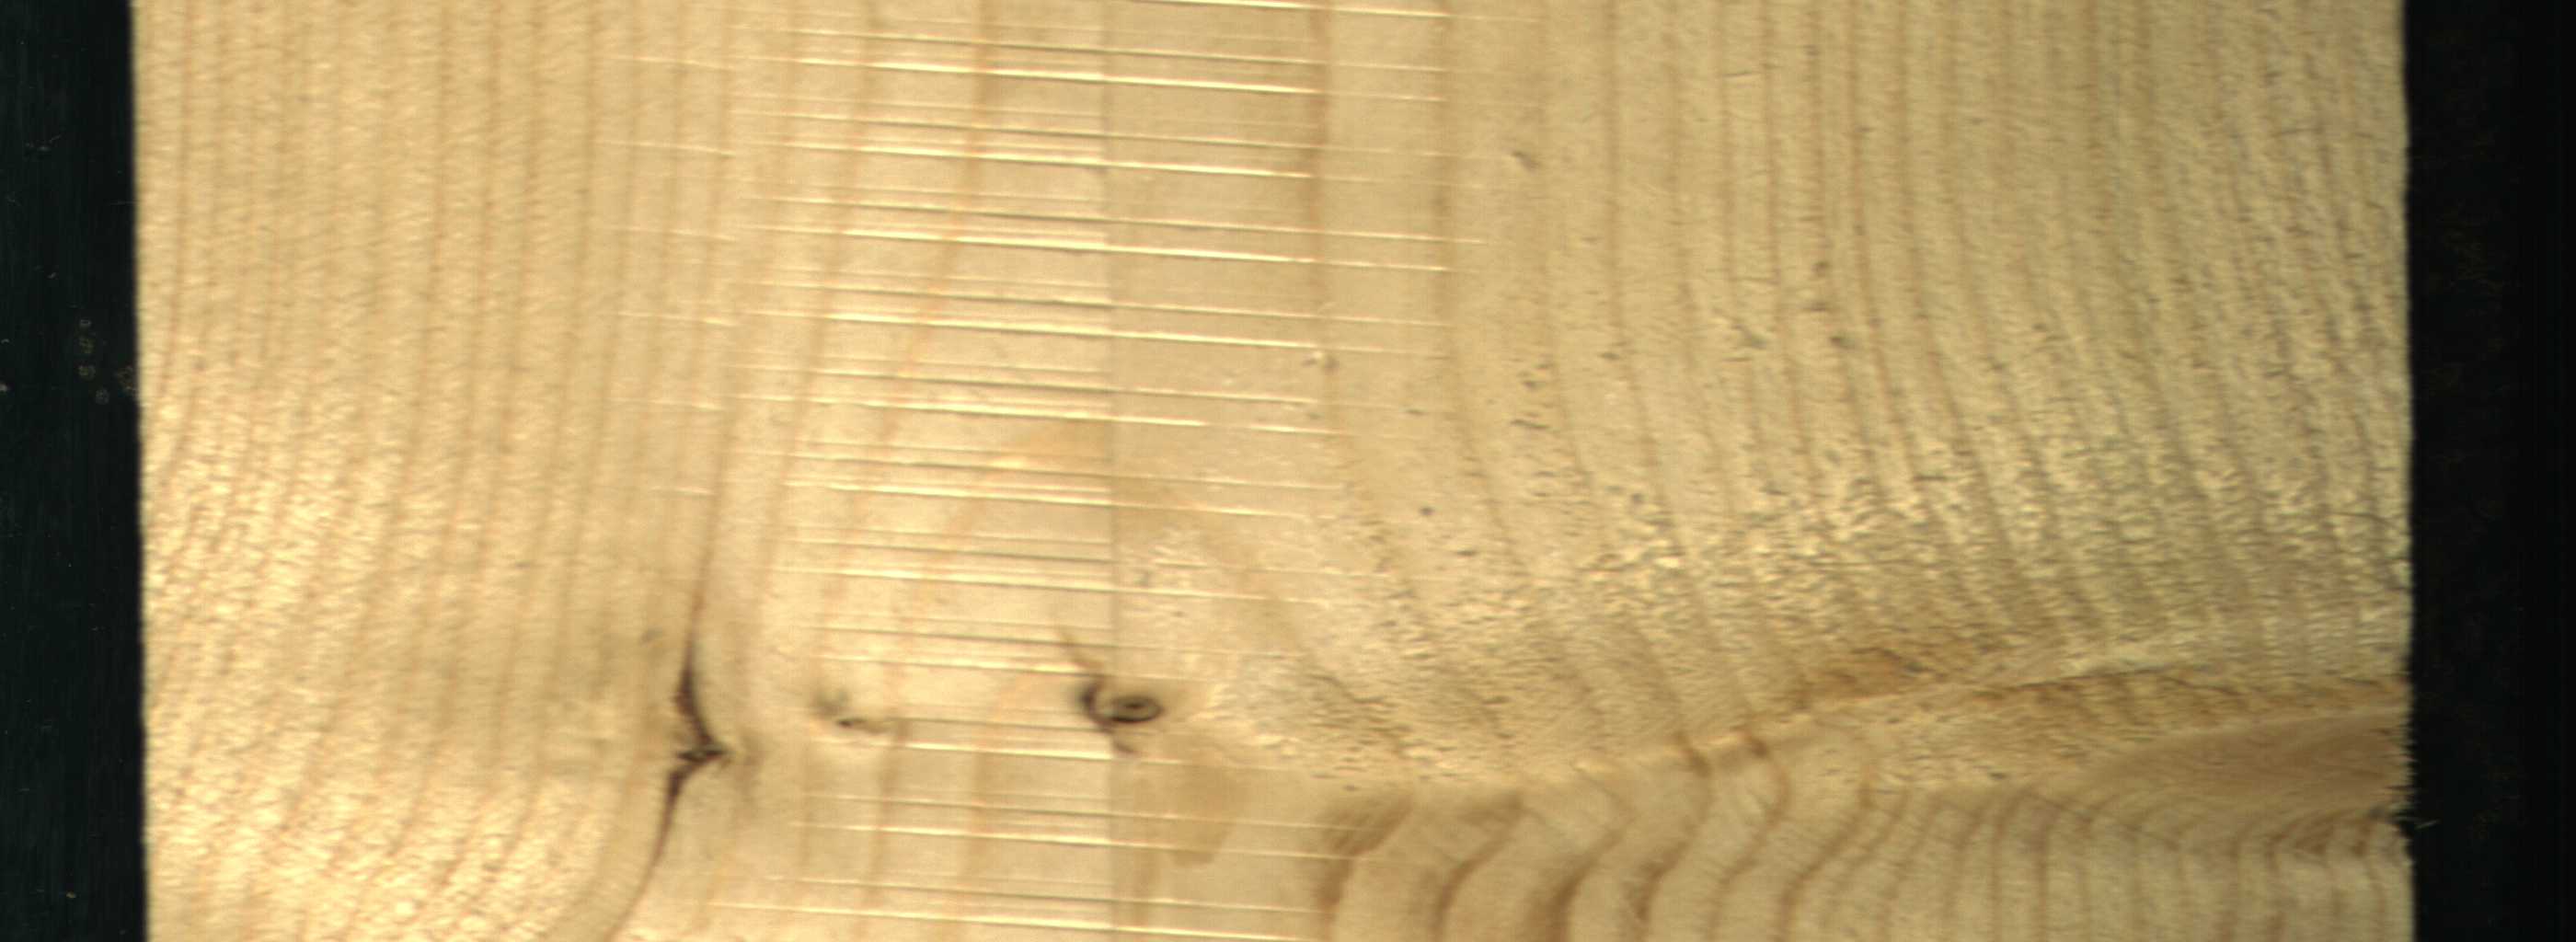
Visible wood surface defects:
resin
Live_Knot
Live_Knot